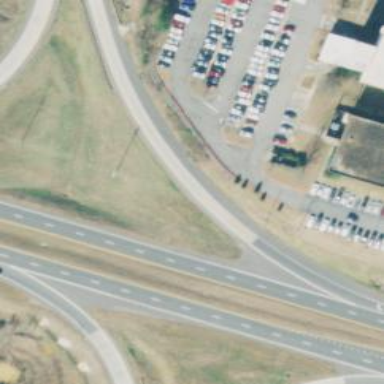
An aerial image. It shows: Trunk link highway.